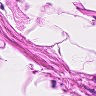
Metastatic tissue present: no